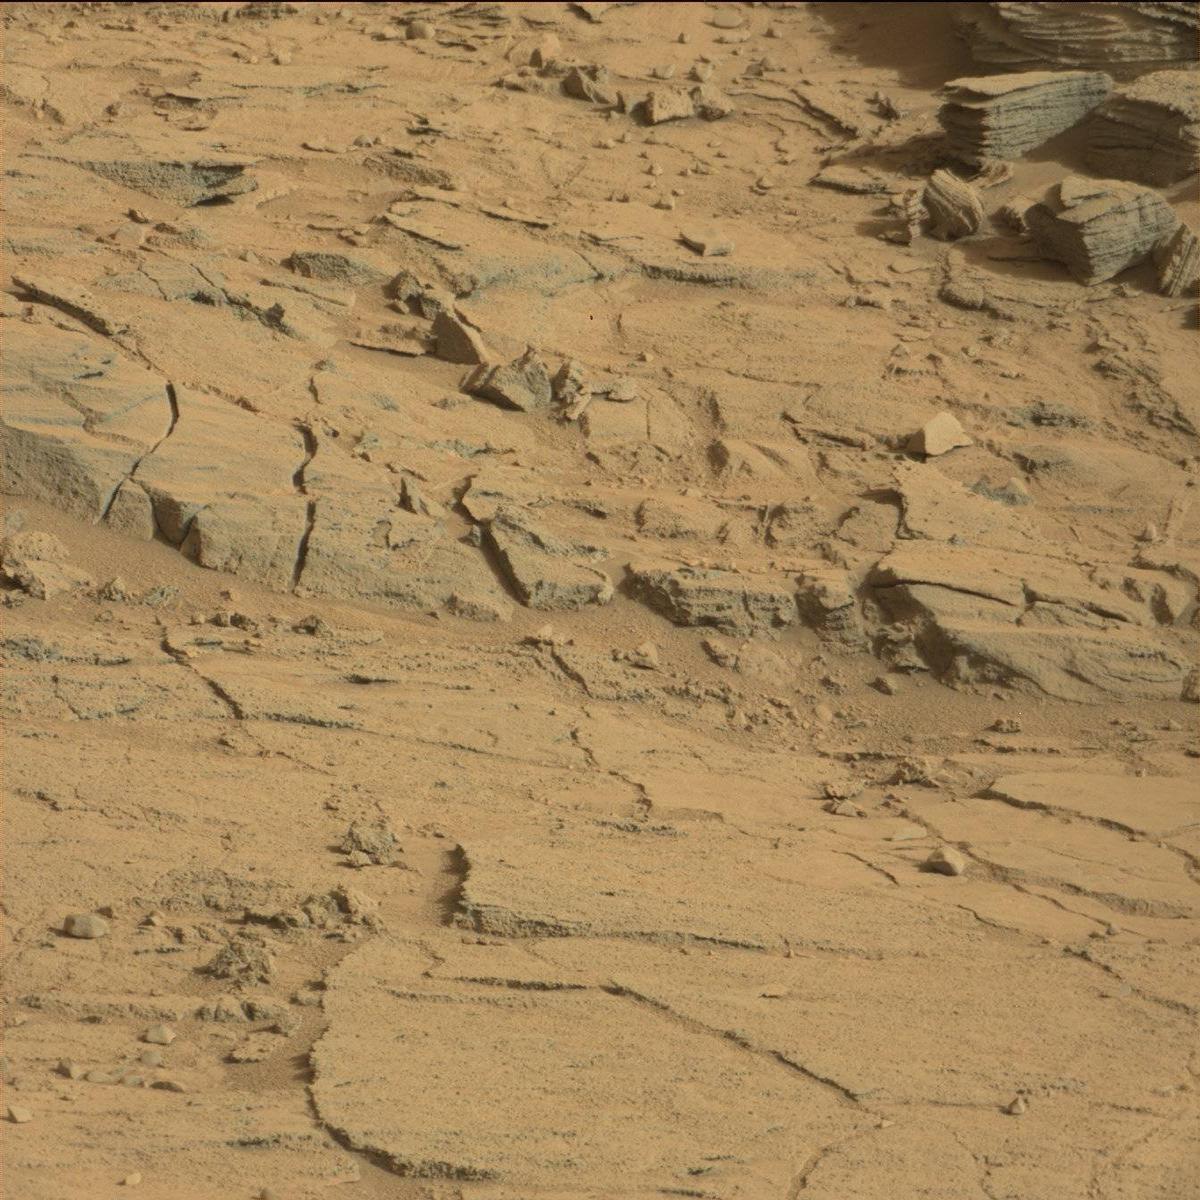
Terrain classes present: Bedrock, Sand / Soil